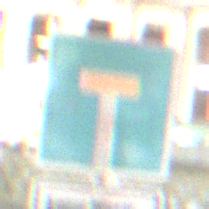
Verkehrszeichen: Sackgasse
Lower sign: HinweisGeaenderteVorfahrtVerkehrsfuehrungVerkehrsregelung3
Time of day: Night
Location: Outdoor (Urban)
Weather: PartlyCloudy
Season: NotSpecified
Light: Artificial